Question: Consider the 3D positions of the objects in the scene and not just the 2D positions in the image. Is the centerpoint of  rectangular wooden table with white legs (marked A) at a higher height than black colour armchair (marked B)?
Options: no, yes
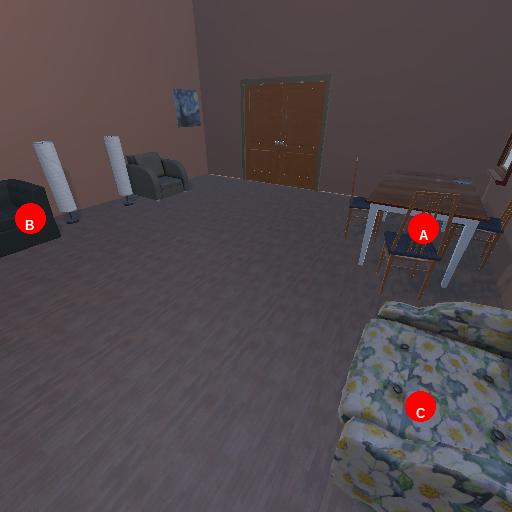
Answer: no